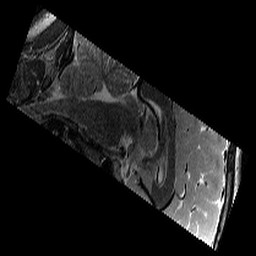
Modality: T2w
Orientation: sagittal
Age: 13
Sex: male
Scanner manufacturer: siemens
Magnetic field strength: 3 T
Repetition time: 9.23 s
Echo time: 0.067 s